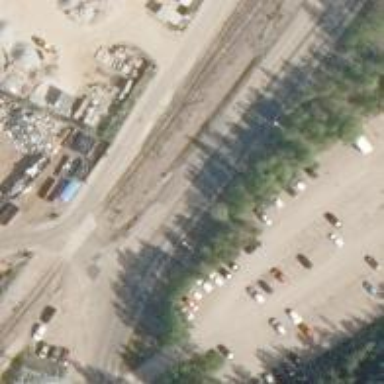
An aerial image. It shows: Abandoned railway.